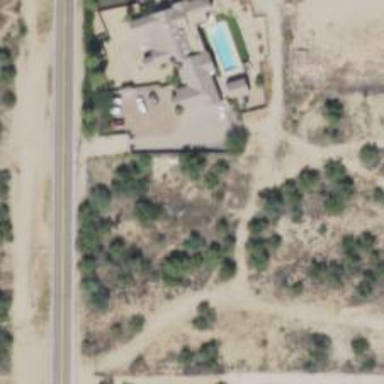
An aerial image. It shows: Driveway.